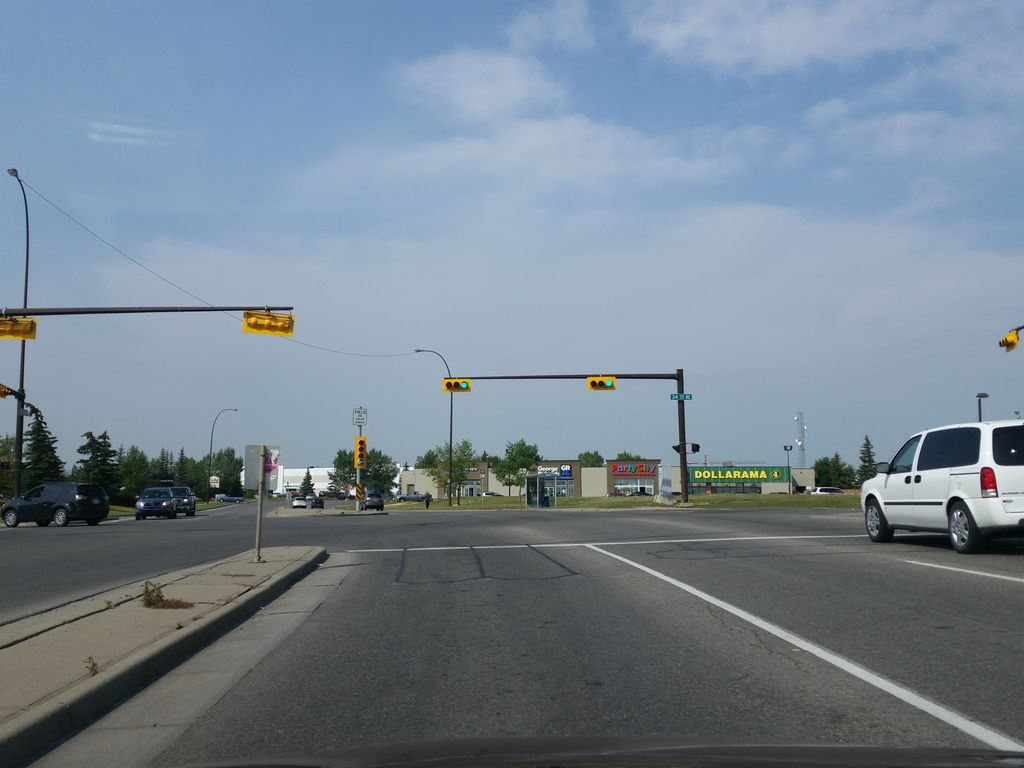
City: calgary